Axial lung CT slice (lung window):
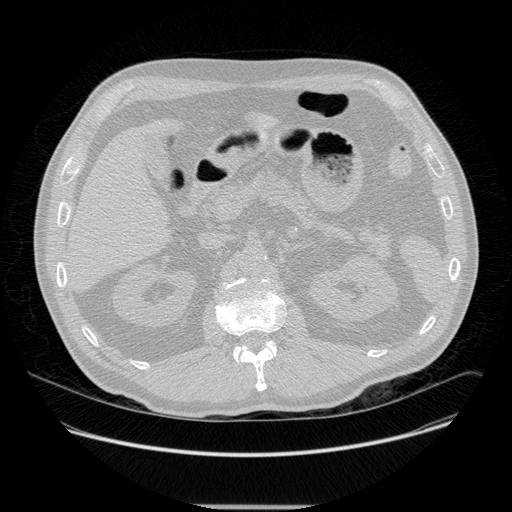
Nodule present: no